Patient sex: F
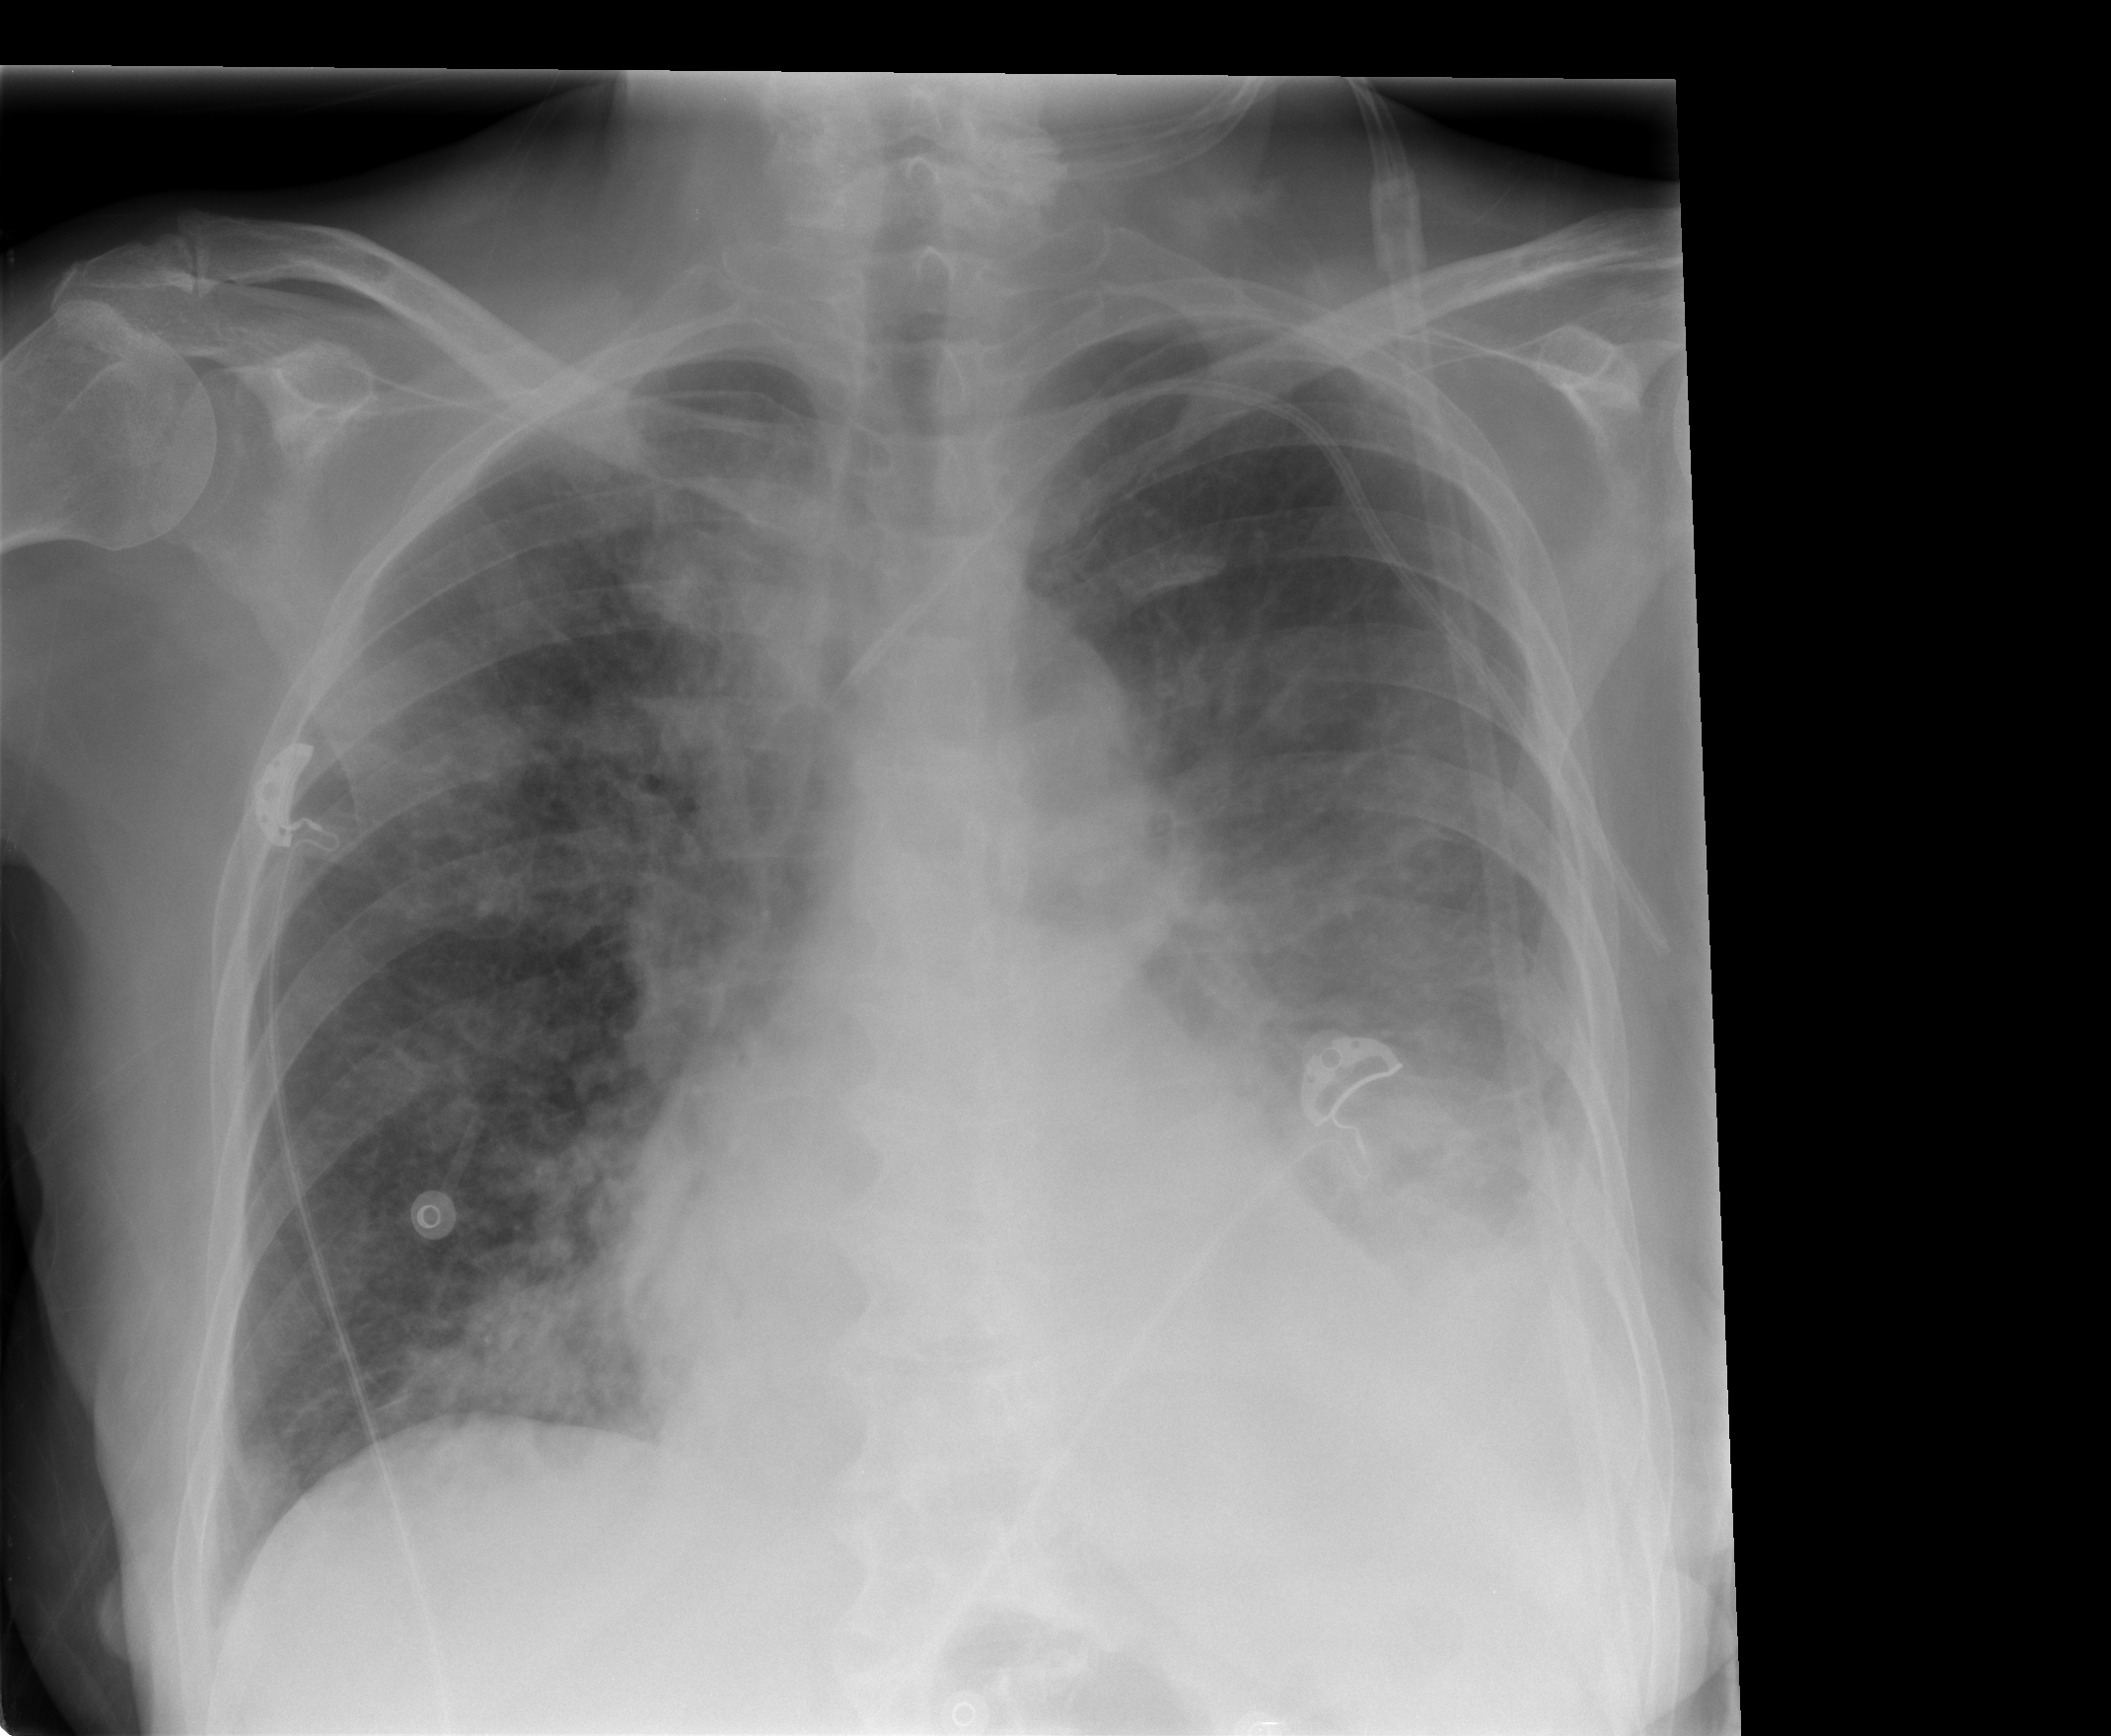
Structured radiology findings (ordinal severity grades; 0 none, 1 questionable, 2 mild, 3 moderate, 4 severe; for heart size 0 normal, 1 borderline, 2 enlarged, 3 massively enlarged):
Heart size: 1
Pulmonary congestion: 0
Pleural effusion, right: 0
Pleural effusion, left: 3
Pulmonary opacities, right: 2
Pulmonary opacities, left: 2
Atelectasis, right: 2
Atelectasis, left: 2